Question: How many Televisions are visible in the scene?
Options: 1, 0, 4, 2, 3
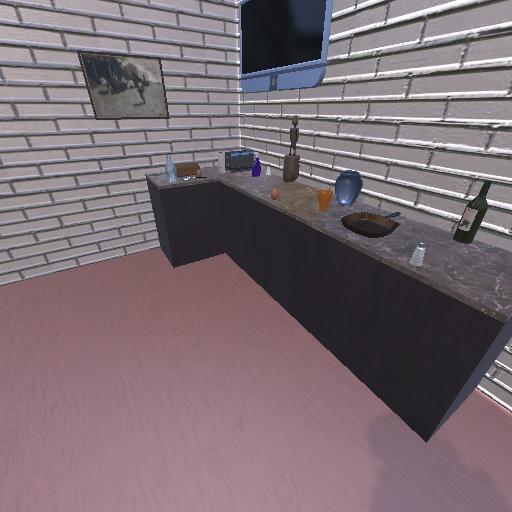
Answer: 1